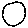
Label: moon